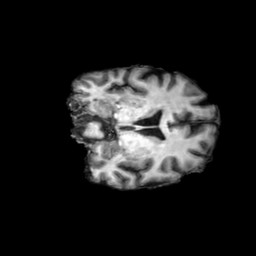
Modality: T1w
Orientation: coronal
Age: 66
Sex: female
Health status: ill